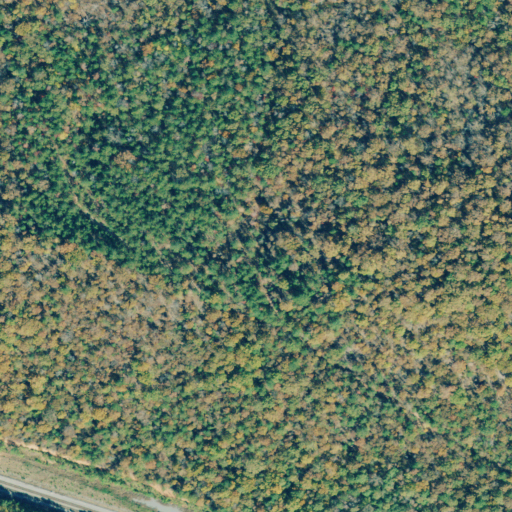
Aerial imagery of gap in Georgia named Stephenson Gap containing deciduous forest, evergreen forest, and grassland